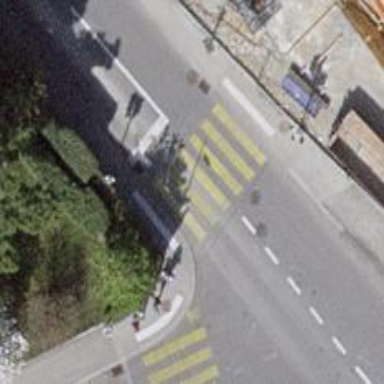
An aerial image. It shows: Crossing with traffic signals.